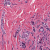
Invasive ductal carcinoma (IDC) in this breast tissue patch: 1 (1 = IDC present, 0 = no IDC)